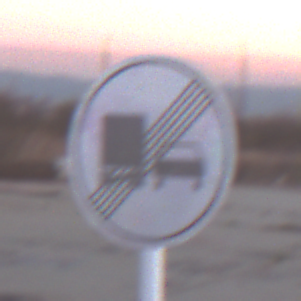
Verkehrszeichen: EndeUeberholverbotKraftfahrzeuge
Umgebung: Outdoor, Suburban
Tageszeit: SunriseSunset
Wetter: PartlyCloudy
Licht: Natural
Jahreszeit: NotSpecified
Kontrast: LowContrast